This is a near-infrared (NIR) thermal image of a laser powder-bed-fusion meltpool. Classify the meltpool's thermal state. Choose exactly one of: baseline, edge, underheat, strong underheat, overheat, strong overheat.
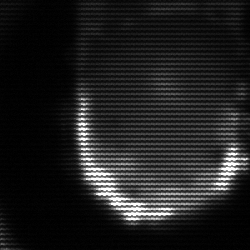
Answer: baseline